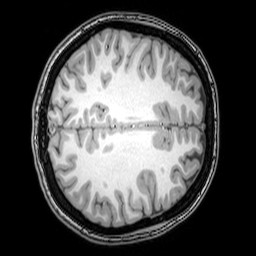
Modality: T1w
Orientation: axial
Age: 20
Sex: female
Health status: healthy
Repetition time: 0.081 s
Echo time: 0.037 s